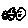
Label: smiley face